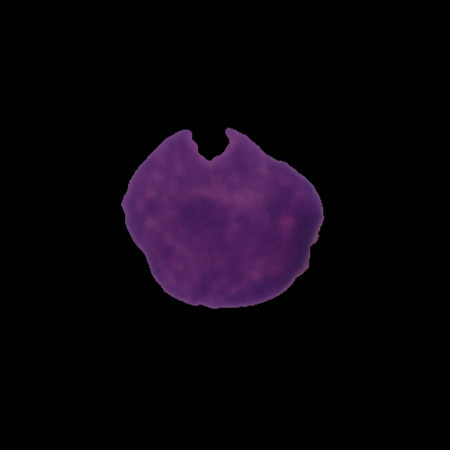
Label: cancer